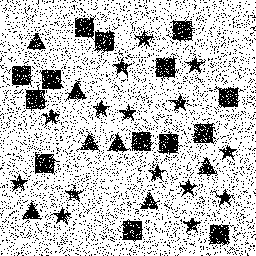
Squares: 14
Triangles: 7
Stars: 15
Total shapes: 36